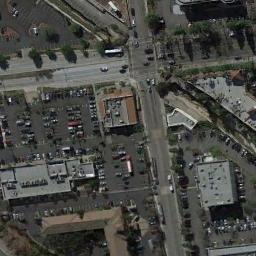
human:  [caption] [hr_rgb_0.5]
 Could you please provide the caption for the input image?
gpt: An intersection with normal traffic is between some buildings and parking lots .

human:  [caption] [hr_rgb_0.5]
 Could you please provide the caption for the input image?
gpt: There are many buildings beside the intersection .

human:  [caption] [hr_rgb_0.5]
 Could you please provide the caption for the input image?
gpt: At the intersection, There are two zebra crossings and four trees .

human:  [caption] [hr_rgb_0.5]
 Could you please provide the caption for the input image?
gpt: There are many moving and waiting vehicles on the road at the intersection, There are many buildings and some trees around the intersection, And many cars are parked in the open space beside the intersection .

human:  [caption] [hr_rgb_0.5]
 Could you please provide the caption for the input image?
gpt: There are many cars at a parking lot beside the intersection .